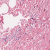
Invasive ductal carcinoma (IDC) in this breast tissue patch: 0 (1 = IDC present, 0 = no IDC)